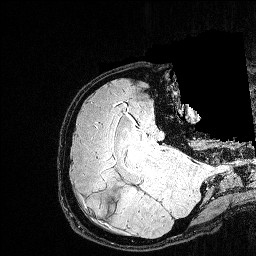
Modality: FLASH
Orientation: axial
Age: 26
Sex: male